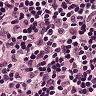
Metastatic tissue present: no